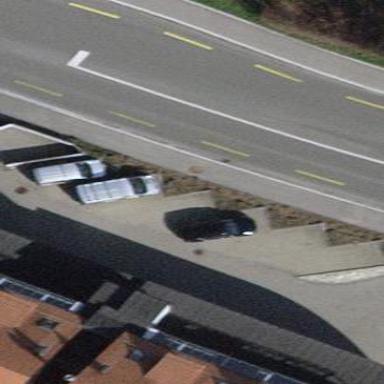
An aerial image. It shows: Parking area with surface.